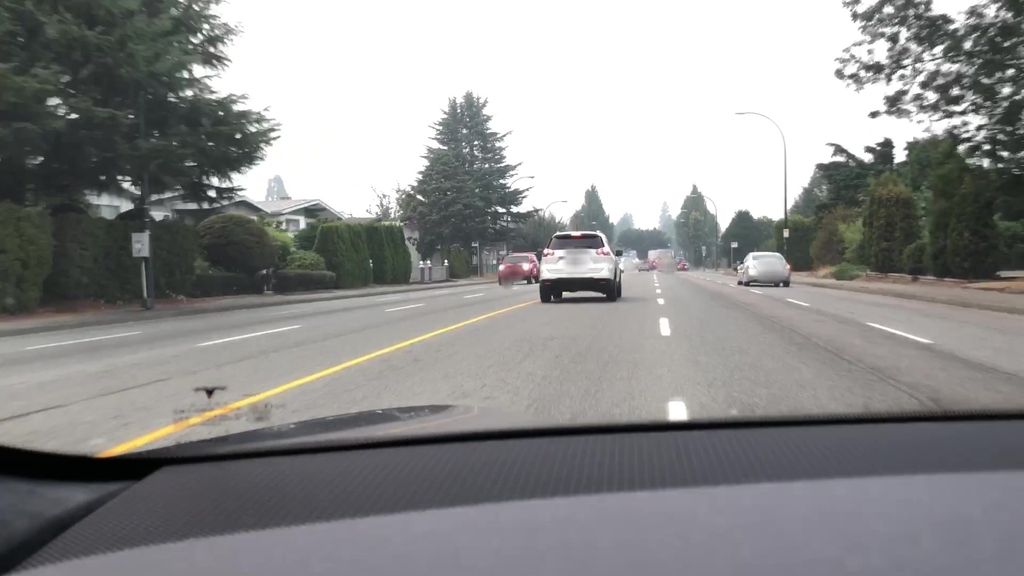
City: vancouver